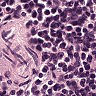
Metastatic tissue present: no